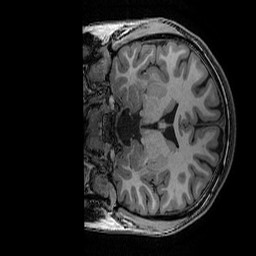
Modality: T1w
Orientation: coronal
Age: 19
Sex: female
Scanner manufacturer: ge
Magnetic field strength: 3 T
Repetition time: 0.007 s
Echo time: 0.00342 s